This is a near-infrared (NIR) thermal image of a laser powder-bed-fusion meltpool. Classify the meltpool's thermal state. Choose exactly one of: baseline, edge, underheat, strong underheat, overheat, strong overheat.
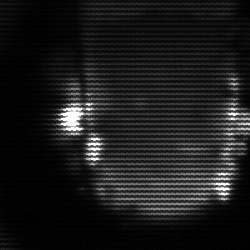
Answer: baseline